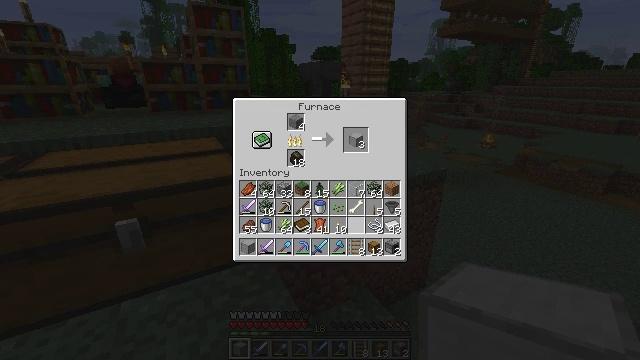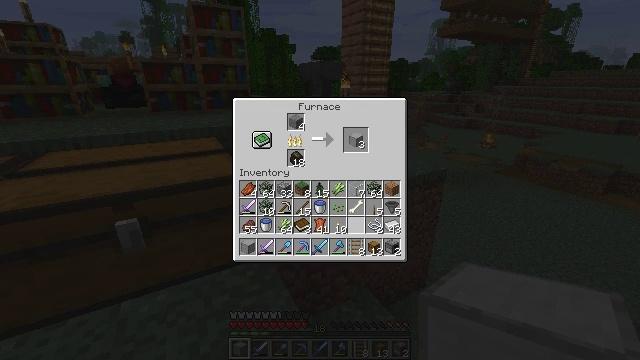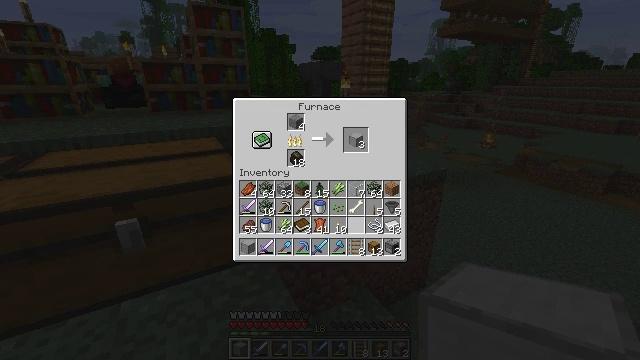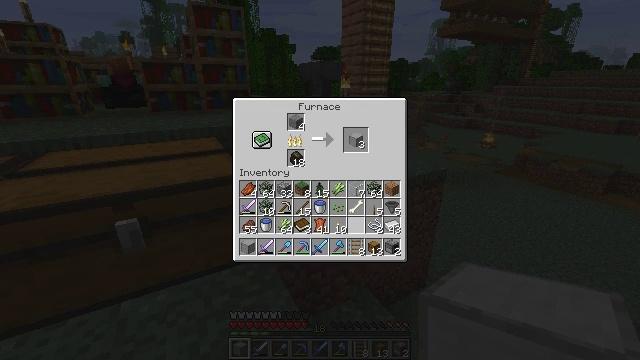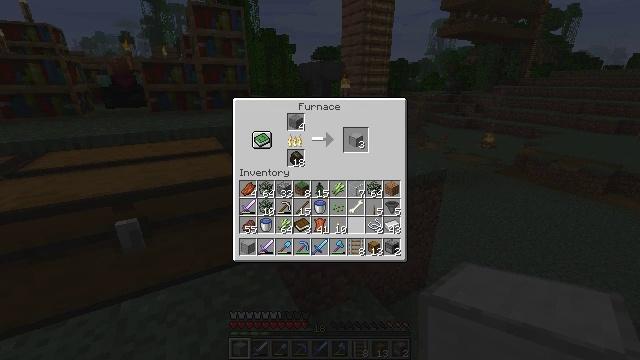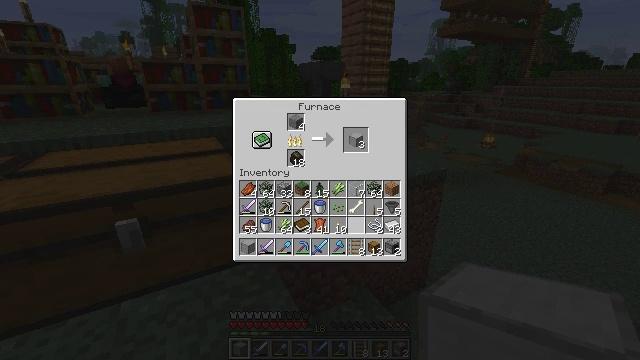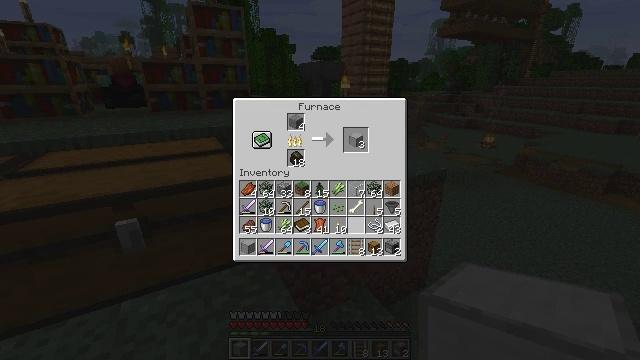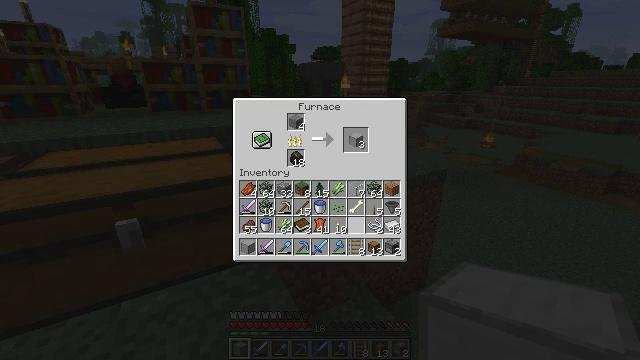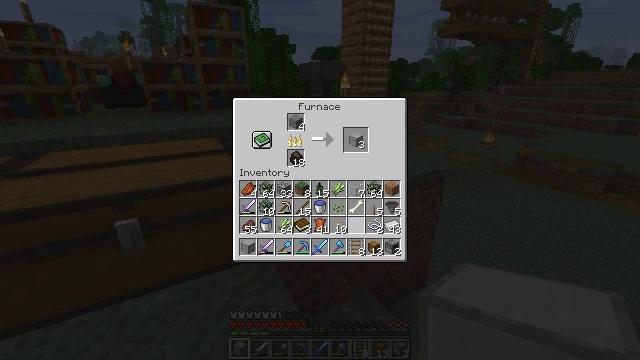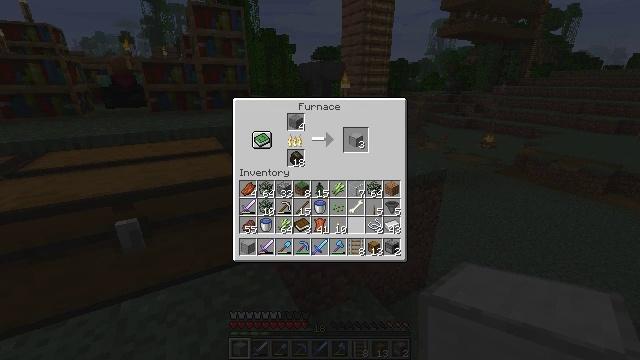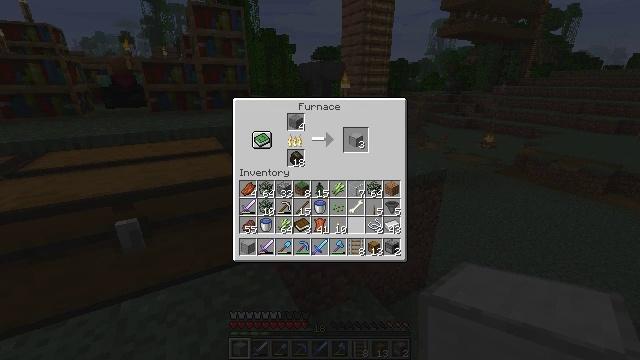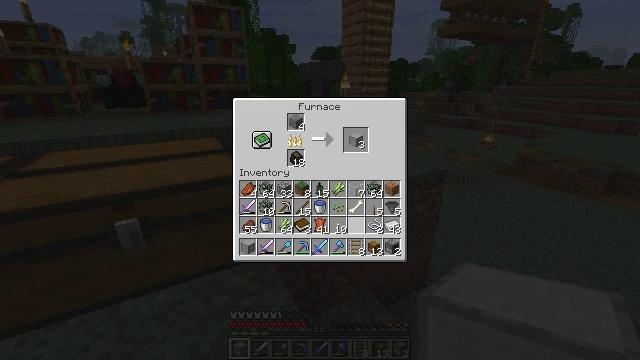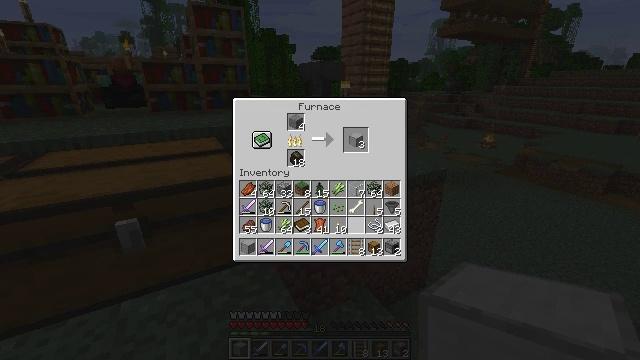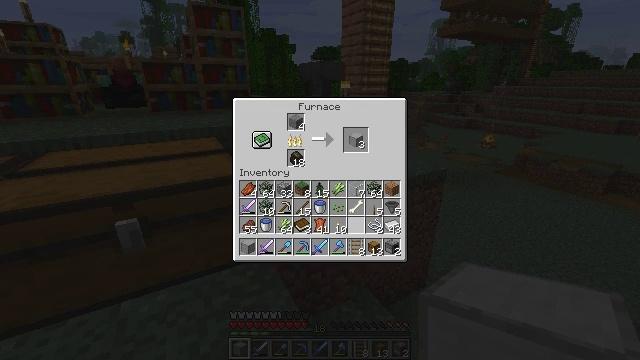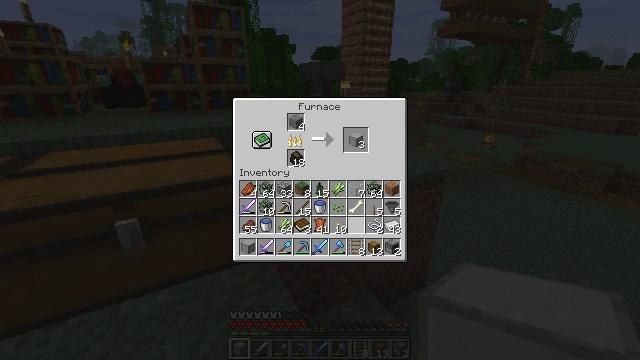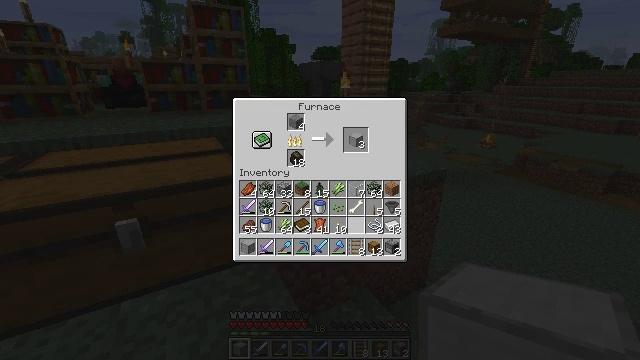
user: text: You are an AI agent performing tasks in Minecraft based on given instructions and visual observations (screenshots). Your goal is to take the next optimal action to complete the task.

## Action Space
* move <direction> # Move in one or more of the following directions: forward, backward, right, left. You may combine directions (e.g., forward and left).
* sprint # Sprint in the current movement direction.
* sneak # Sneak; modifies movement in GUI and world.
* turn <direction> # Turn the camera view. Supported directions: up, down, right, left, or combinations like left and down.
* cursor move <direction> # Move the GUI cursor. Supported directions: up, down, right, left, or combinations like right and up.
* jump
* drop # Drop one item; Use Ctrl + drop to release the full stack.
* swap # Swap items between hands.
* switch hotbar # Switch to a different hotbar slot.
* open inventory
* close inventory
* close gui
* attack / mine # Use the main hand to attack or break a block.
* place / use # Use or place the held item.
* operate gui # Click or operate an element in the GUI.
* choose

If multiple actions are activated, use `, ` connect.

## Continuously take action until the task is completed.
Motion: motion action
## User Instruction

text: Craft smooth stone in the furnace.
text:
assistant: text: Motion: no_op
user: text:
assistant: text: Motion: no_op
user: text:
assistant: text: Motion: no_op
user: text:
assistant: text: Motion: no_op
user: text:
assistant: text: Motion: no_op
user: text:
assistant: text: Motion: no_op
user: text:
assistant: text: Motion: no_op
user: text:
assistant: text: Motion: no_op
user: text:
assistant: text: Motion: no_op
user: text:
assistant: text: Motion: no_op
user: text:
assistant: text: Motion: no_op
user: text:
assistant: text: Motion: no_op
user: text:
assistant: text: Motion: no_op
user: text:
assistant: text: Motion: no_op
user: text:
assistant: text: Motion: no_op
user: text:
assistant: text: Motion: no_op
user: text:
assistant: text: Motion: no_op
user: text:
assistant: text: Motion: no_op
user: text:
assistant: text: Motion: no_op
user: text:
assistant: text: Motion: no_op
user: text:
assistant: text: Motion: no_op
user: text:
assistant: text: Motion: no_op
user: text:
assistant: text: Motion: no_op
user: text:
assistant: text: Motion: no_op
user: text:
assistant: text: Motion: no_op
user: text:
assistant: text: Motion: no_op
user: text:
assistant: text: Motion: no_op
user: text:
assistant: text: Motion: no_op
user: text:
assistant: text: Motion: no_op
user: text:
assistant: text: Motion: no_op